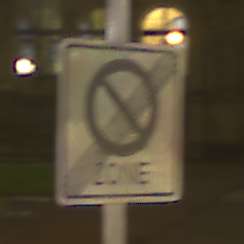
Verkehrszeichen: EndeEingeschraenktesHalteverbotZone
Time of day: Night
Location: Outdoor (Urban)
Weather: Overcast
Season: NotSpecified
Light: Artificial